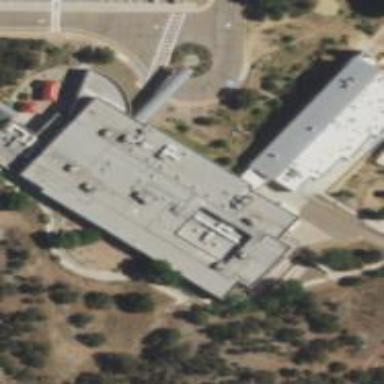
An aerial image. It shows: School.